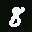
Label: 8